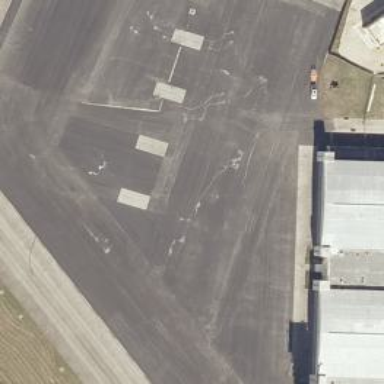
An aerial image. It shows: Image of taxiway at airport.